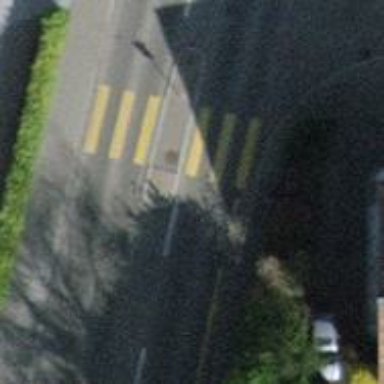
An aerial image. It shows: Uncontrolled zebra crossing with central island.